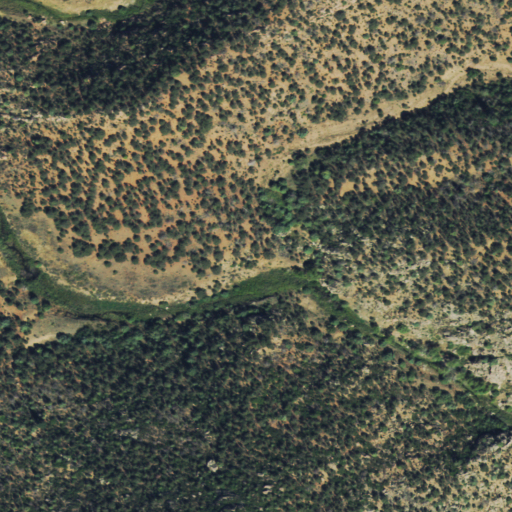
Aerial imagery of valley in Colorado named Webster Gulch containing evergreen forest and shrub